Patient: sex M, age 21
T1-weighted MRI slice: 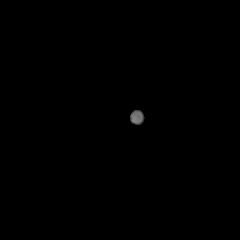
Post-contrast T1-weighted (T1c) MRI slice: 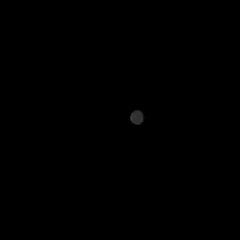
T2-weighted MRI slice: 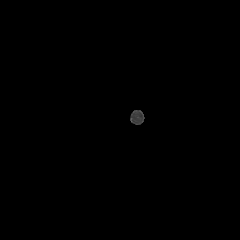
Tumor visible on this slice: no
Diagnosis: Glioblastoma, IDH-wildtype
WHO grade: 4